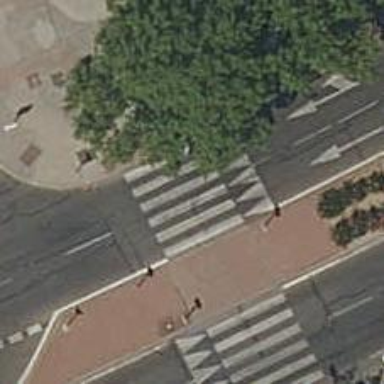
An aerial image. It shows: Marked crossing with traffic-calming table.